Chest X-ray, PA view. Patient: 55 years old, sex M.
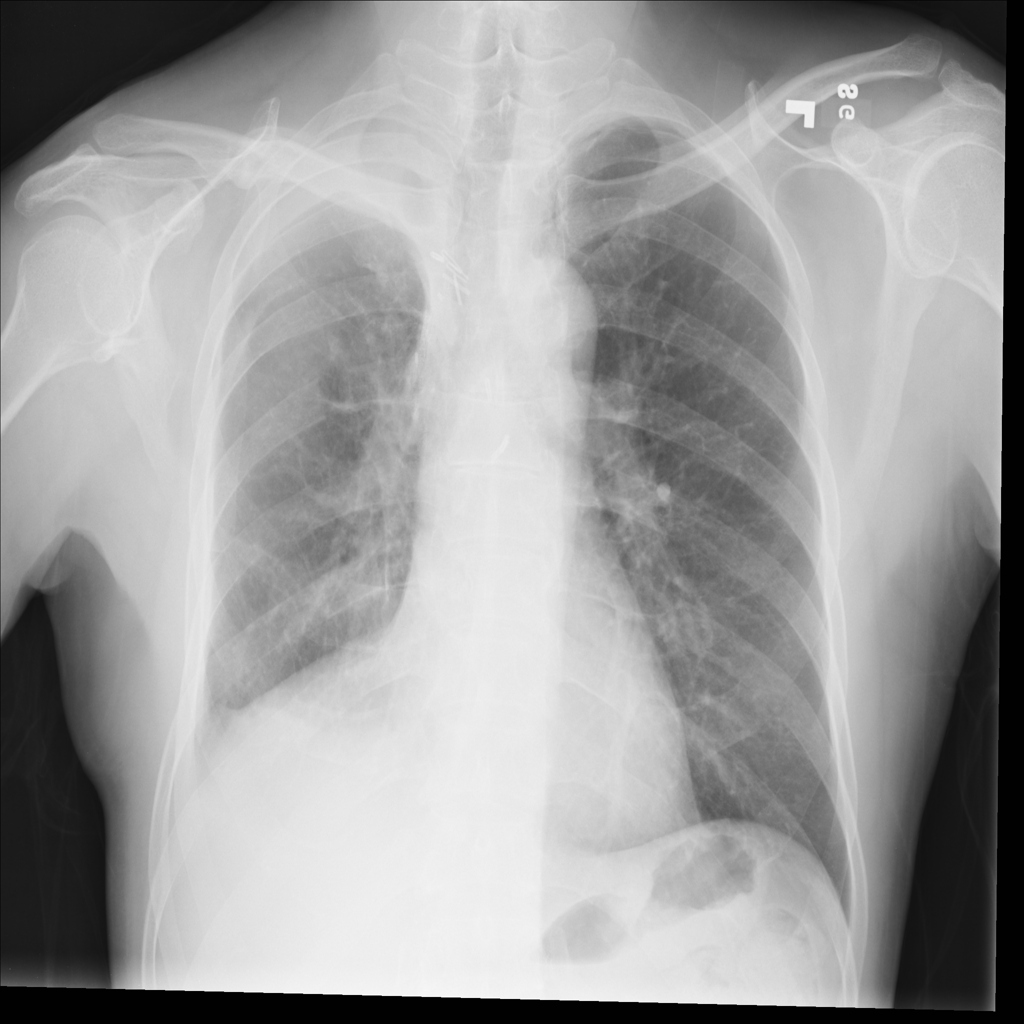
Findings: Pleural_Thickening